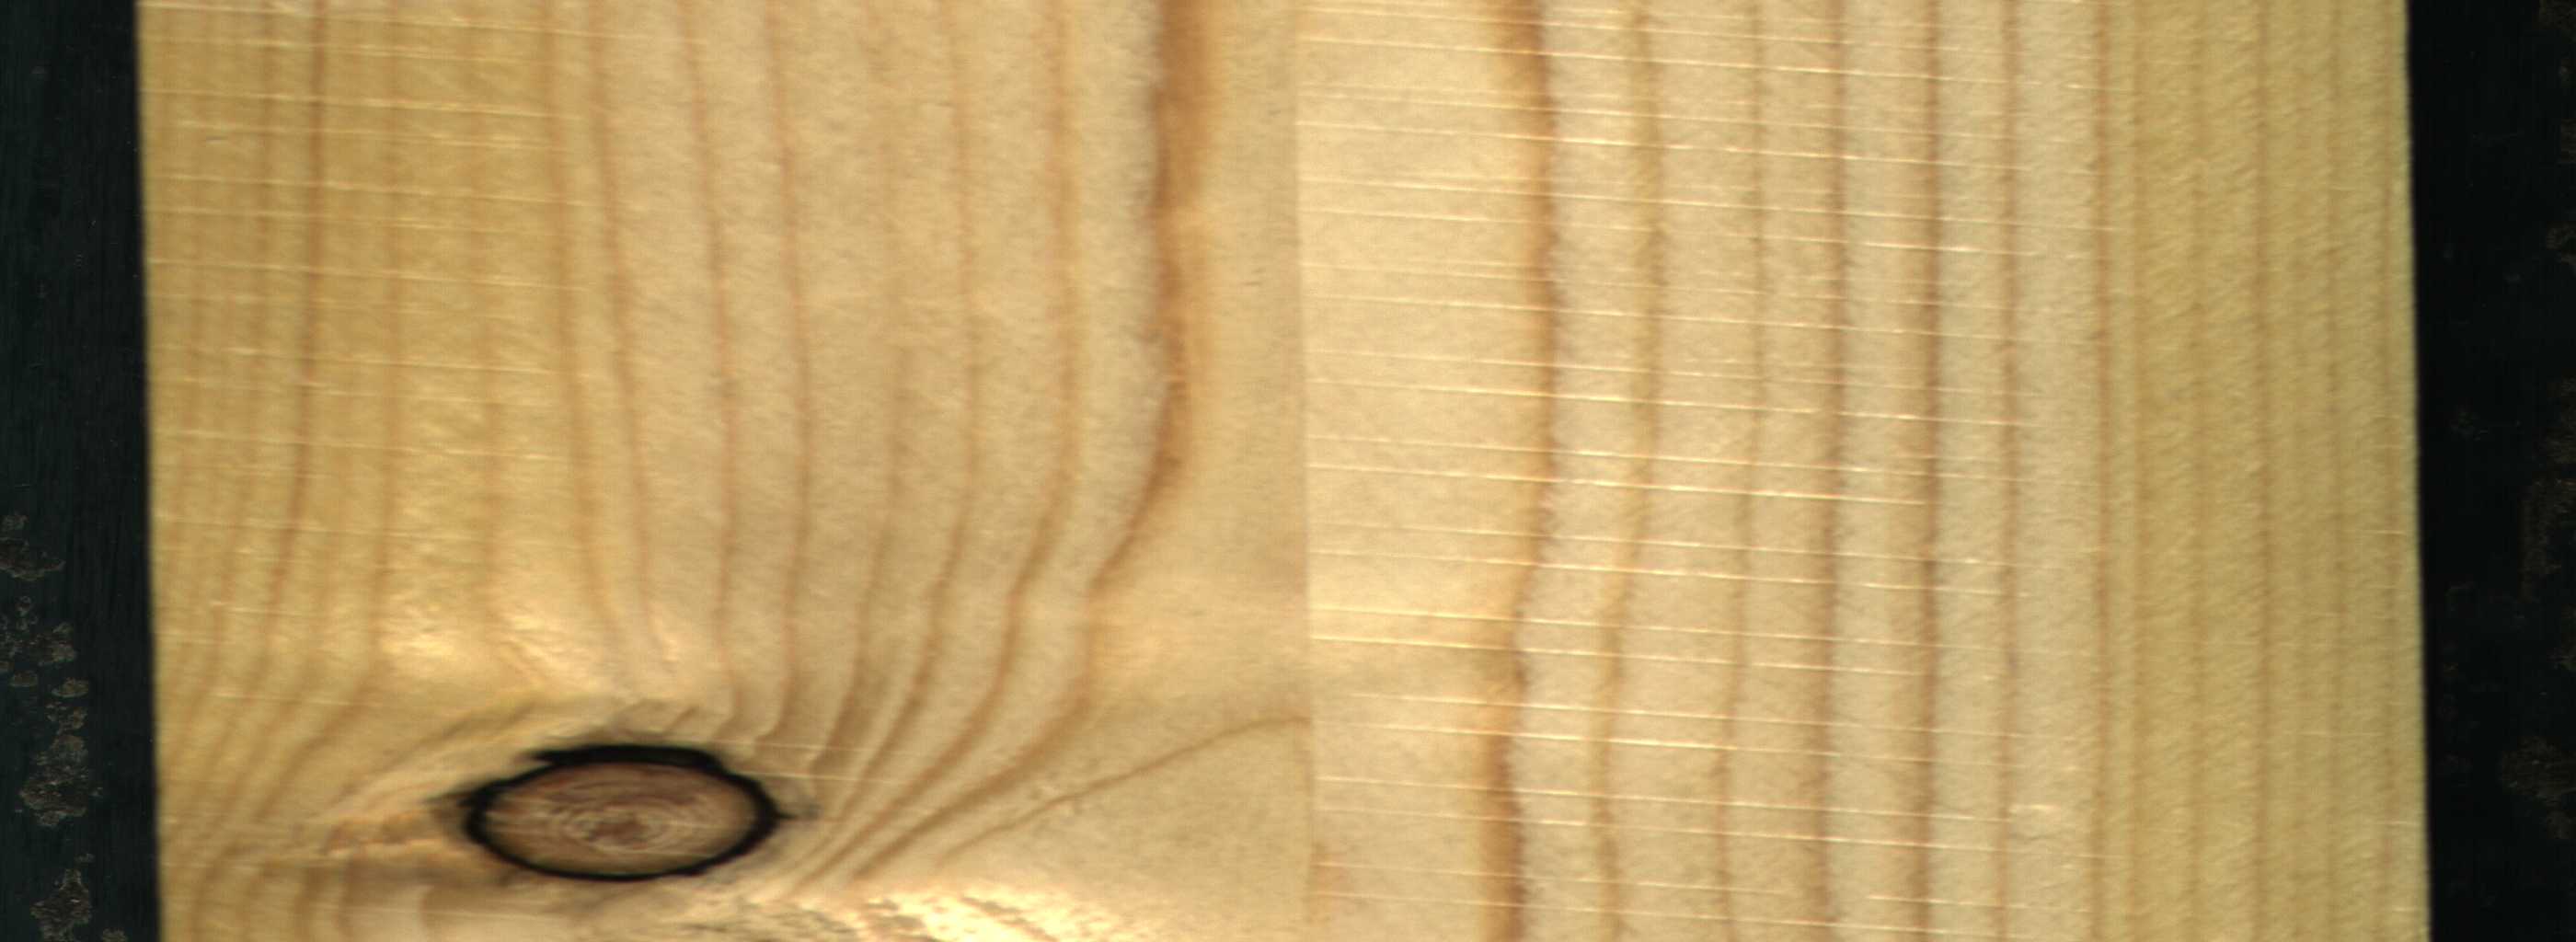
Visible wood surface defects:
Dead_Knot